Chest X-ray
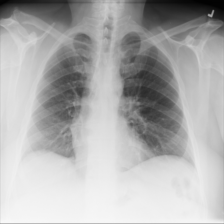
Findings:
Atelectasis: negative
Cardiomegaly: negative
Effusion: negative
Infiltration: positive
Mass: negative
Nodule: negative
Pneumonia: negative
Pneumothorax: negative
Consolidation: negative
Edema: negative
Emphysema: negative
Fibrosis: negative
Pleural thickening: negative
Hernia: negative